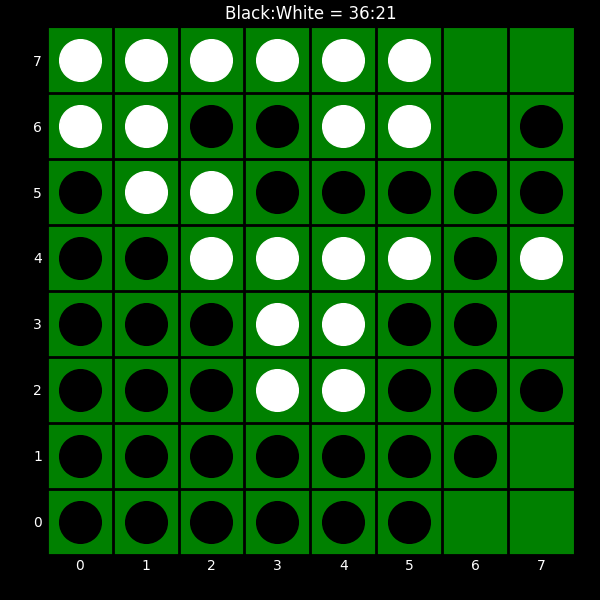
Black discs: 36
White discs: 21